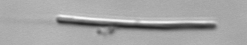
Label: fiber_TAG_external_detritus